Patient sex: M
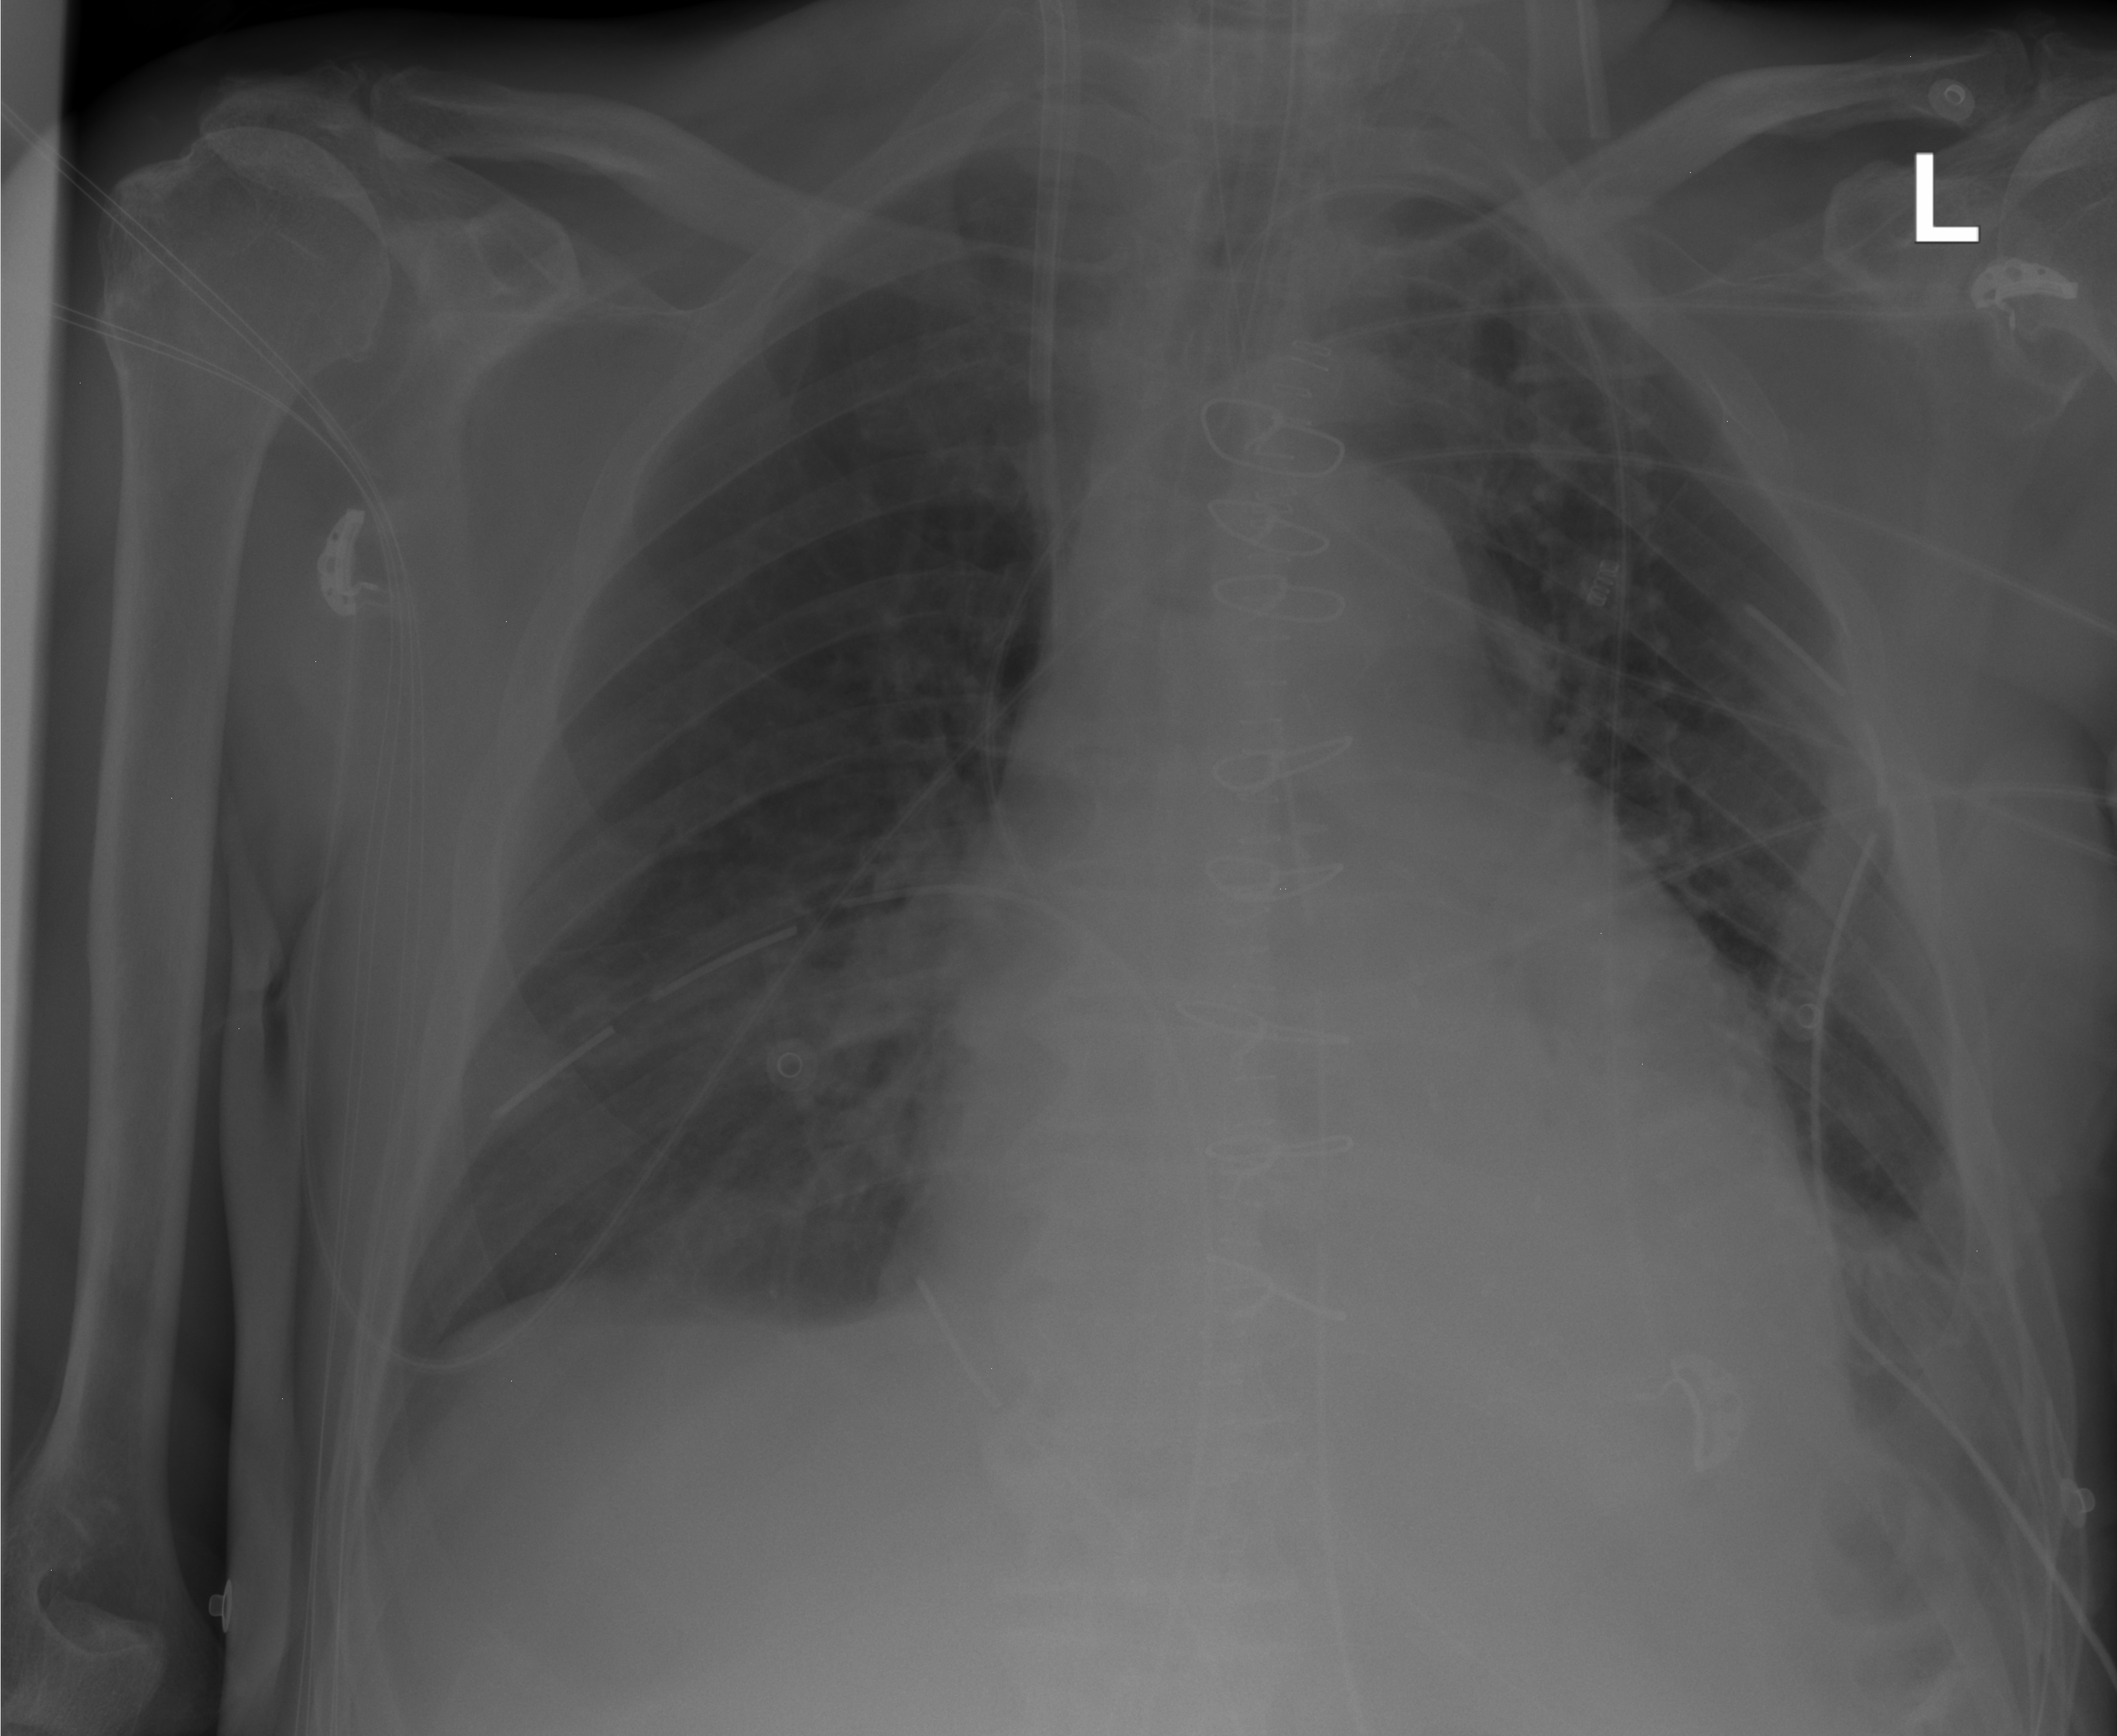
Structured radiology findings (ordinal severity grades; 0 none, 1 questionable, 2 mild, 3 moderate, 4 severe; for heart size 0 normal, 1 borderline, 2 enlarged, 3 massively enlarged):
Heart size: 2
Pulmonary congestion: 0
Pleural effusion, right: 0
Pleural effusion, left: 0
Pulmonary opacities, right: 0
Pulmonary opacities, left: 0
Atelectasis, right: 2
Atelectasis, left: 2